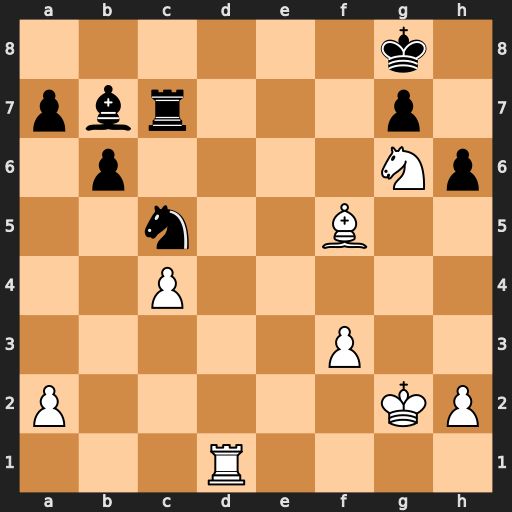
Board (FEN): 6k1/pbr3p1/1p4Np/2n2B2/2P5/5P2/P5KP/3R4
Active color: w
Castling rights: -
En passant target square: -
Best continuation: Rd8+ Kf7 Rf8#